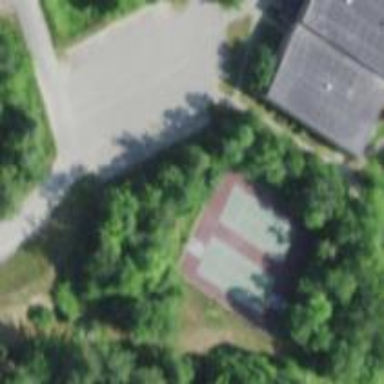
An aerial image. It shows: Asphalt tennis court.